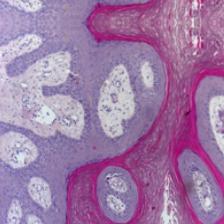
Diagnosis: OSCC